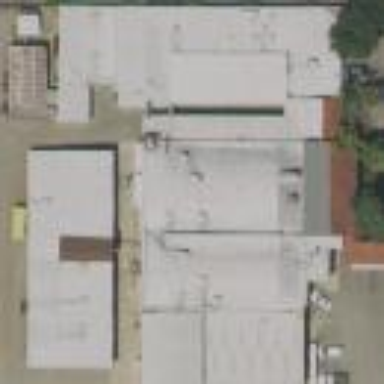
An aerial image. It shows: Industrial building.